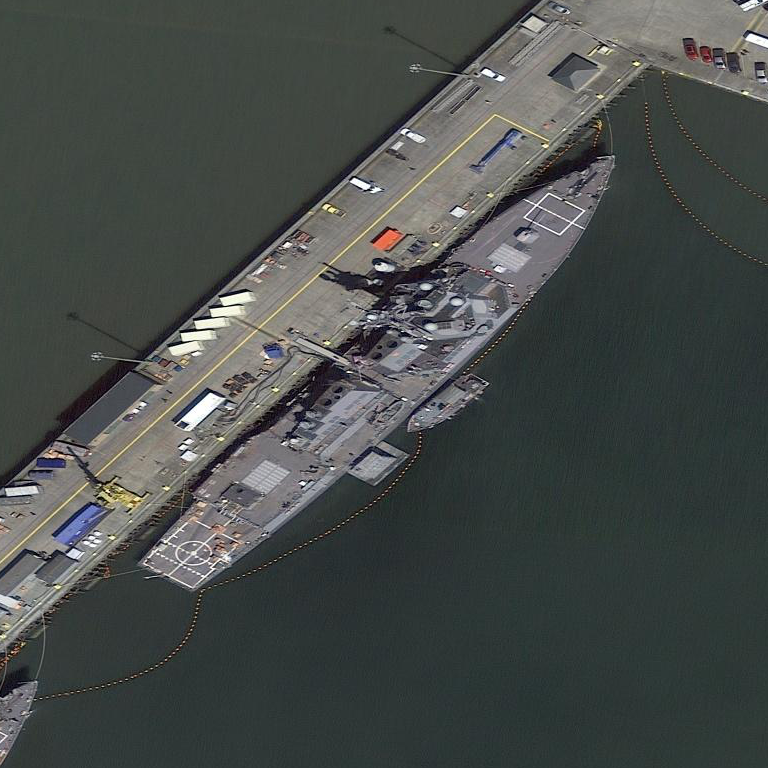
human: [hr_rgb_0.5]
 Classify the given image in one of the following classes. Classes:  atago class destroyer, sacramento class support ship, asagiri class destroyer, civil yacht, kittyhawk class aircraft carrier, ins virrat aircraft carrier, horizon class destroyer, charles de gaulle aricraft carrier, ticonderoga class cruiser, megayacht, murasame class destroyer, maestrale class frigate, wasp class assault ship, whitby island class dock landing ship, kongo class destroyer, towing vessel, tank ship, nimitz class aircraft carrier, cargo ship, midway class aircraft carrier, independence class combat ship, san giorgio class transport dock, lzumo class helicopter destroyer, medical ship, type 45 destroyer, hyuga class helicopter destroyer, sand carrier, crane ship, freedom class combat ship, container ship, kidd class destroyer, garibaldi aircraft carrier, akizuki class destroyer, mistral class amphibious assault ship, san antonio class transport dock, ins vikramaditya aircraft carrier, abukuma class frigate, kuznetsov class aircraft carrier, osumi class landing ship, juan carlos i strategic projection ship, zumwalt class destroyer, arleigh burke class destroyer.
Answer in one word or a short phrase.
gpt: Arleigh Burke class destroyer